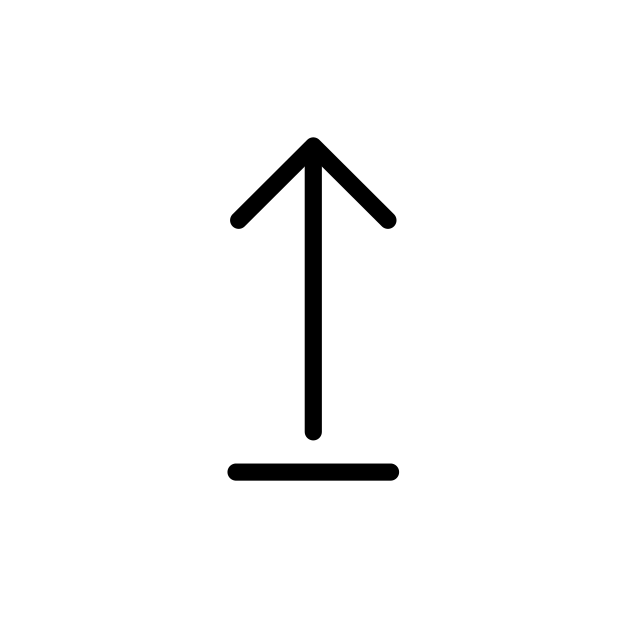
upload